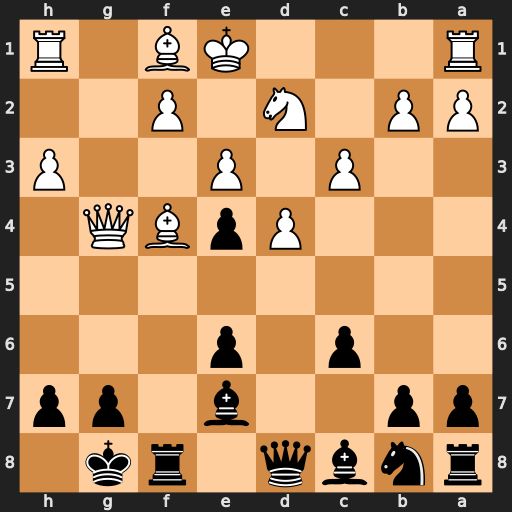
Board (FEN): rnbq1rk1/pp2b1pp/2p1p3/8/3PpBQ1/2P1P2P/PP1N1P2/R3KB1R
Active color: b
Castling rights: KQ
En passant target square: -
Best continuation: e5 Qg2 exf4